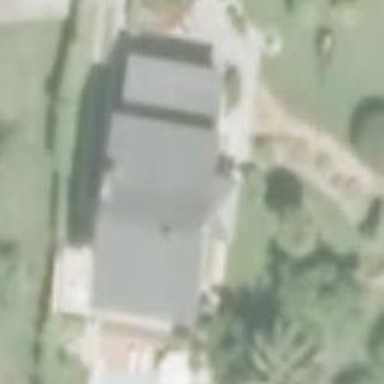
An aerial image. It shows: Simple house.